Question: I am currently building a game on swift, using Storyboards. The game revolves around generating income from fishing lobsters. Users have lobster pots, which they can place into either inshore or outshone regions of the water. With no prior experience. I have minimal knowledge on how to code in swift.
My problem at the moment is understanding collision detection. There are three regions of the screen where the users can drag their pots into. The first screen is the starting position of the lobster pots, from which the player must drag the pots into either inshore or offshore locations. Currently, I have managed to code the action of dragging and dropping the pots, so they can be placed into any point on the screen. What I hope to do is to be able to have the pots to snap into position when the pots are dropped within the regions of either the inshore of offshore boxes. Furthermore, when the pots are dropped into place, I would like them to be organized in a row, equally spaced, and dropping into a row below, filling up the box.
Image -

I think I should also mention that the background is an image view, taken as a screenshot of the view when the game is running. I did this to avoid layering, as some pots would sometimes move behind the boxes when dragging them.
Thanks in advance.
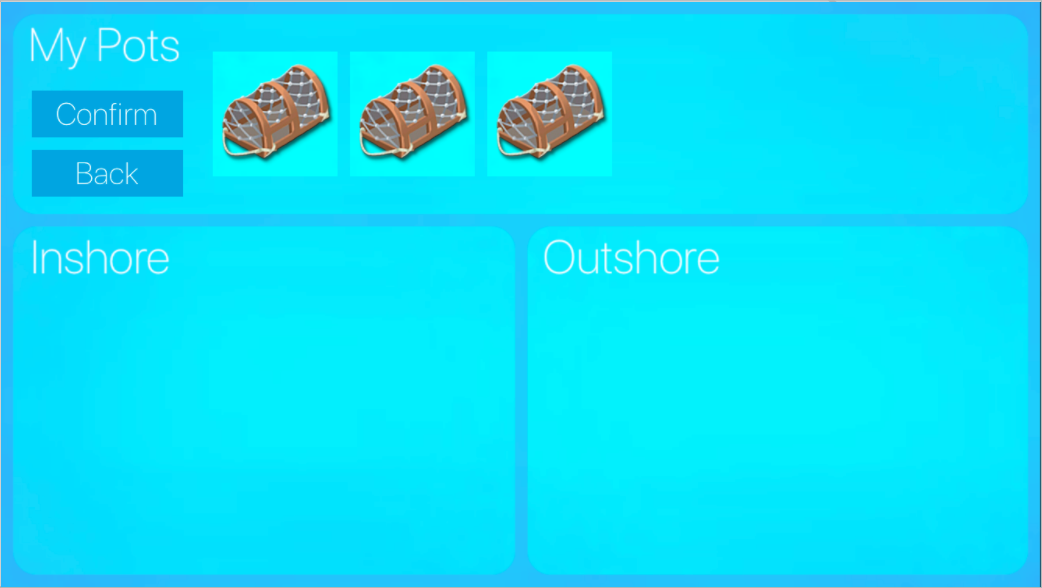
Answer: Here some ideas:
You already have the code to move the tiles, that's good. All you now need is same math.
Although your background is an image, you also need some data model to keep, where your stuff is (or where your pots belong to). It is important to know, if a pot is in "My Pots" or "Inshor" or "Outshore". This information has to keep in some objects, like "myPots" and "inshore" and so on.
So dragging doesn't only move the pots on screen, it also changes where a pot belong to.
Hint: A representation of a area (myPots, ...) can be done with invisible areas. Invisible, because you already have the background. But a invisible rectangle gives you the ability to resize the ui without complicated re-calculations.
I would devide the area like this:
<URL>
The coordinates are just examples for better understanding.
Most game engines work with coordinate (0,0) at top left.
So if you drag and release a pot, you have to calculate the end point of drag and compare it with your areas. No complicated collision detection necessary, because you only test if a point is in an area. But if you want collision detection, search for AABB collision detection (like here <URL>.
In your case it would be enough to have the decision:
'''
if draggedPot.endCoordinate.y > 100 {
// in or out shore
if draggedPot.endCoordinate.x > 300 {
// outshore
}
else {
// inshore
}
}
else {
// still in myPots
}
'''
I hope you get the idea :)
For arrange in a row it's also some math. Loop over the pots in an area, place one by one, always 'start-x + width-of-pot + some space'. If this is greater than width of the area, set y to 'height of pot + some space' and x starts at zero.